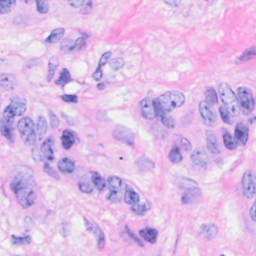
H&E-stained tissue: Breast